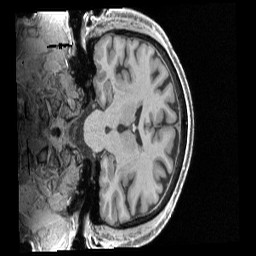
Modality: T1w
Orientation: coronal
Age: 71
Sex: male
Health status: healthy
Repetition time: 2.4 s
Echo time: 0.00222 s